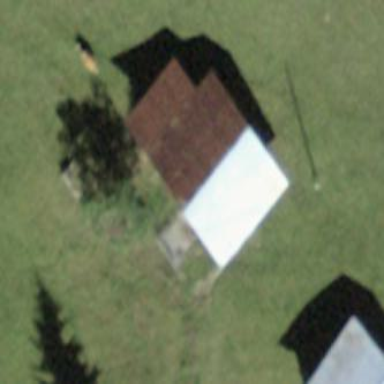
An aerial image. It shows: Barn.